Interaction volume radius: 5 \u00c5
Interaction volume height: 25 \u00c5
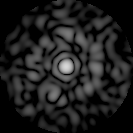
Disorder parameter: 0.8598